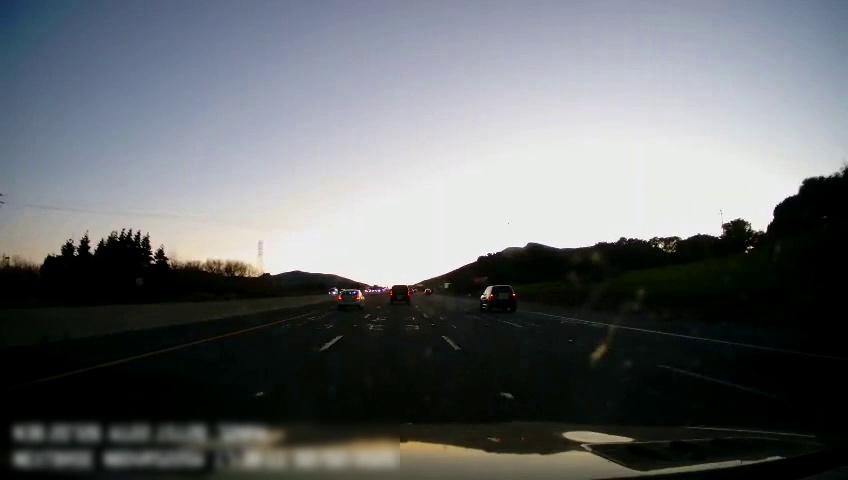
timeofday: Day
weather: Sunny
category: Drivable Space
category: Vehicles | Car
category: Vehicles | SUV
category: Vehicles | SUV
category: Vehicles | Van
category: Lanes | Alternate Lane
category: Lanes | Current Lane
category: Lanes | Current Lane
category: Lanes | Alternate Lane
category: Lanes | Alternate Lane